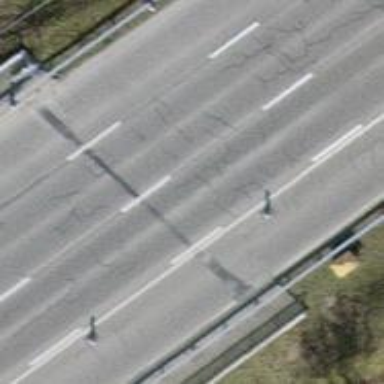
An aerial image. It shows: Asphalt surface on bridge.